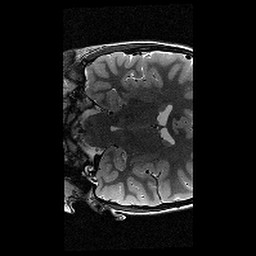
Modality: T2w
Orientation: coronal
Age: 11
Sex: female
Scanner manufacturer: siemens
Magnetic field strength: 3 T
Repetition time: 9.23 s
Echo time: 0.067 s